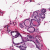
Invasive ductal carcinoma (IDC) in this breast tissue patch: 0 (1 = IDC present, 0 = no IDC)